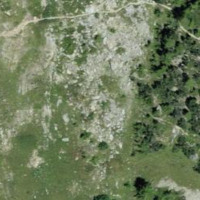
EUNIS habitat code: 23
Species observed at this site:
Saxifraga paniculata